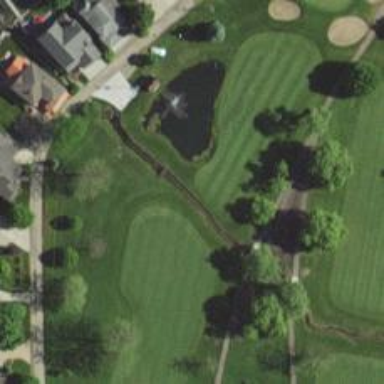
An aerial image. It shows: Lateral water hazard in golf course.